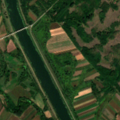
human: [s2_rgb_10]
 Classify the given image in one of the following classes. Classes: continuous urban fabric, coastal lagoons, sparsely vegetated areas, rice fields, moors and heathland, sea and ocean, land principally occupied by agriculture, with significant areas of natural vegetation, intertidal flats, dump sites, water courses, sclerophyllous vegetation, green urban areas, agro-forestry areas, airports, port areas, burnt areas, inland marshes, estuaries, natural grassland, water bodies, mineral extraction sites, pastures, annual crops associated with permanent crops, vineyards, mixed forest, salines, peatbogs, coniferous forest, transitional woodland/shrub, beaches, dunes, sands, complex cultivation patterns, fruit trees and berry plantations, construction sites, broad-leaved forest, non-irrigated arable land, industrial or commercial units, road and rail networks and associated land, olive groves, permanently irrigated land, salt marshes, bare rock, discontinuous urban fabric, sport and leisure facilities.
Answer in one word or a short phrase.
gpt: non-irrigated arable land, complex cultivation patterns, land principally occupied by agriculture, with significant areas of natural vegetation, broad-leaved forest, transitional woodland/shrub, water courses